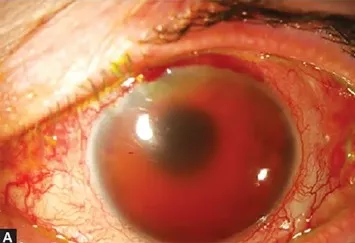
Preoperative anterior segment photograph showing a diffuse anterior chamber hemorrhage.
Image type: ophthalmic_imaging (slit_lamp_photograph)